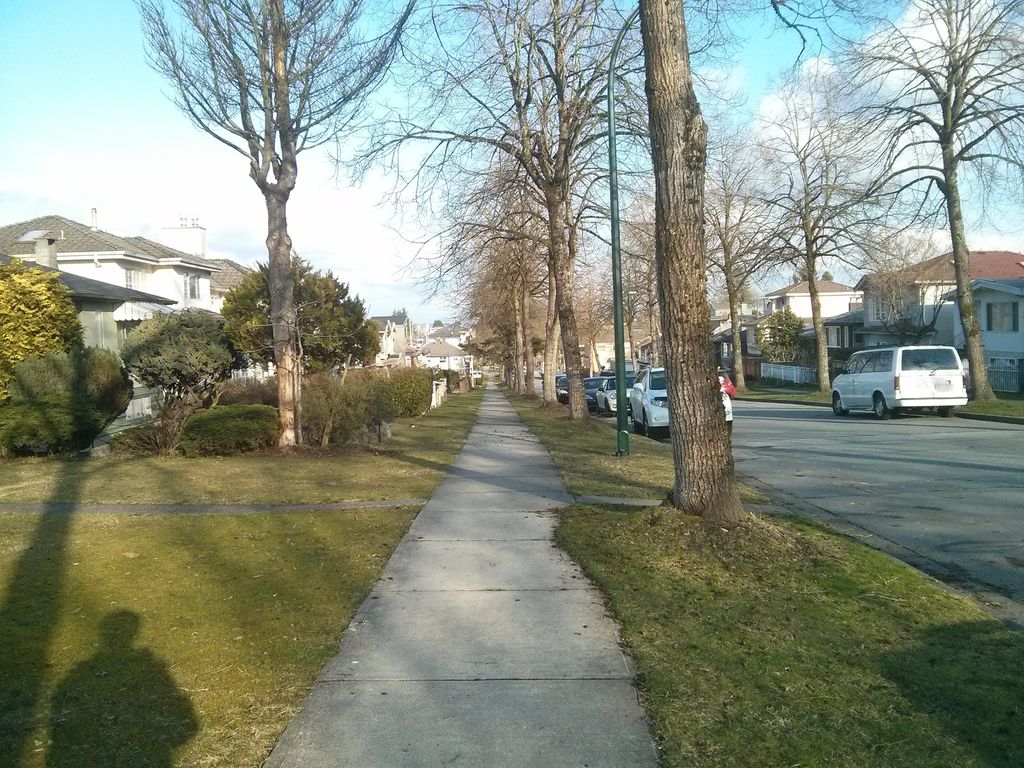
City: vancouver